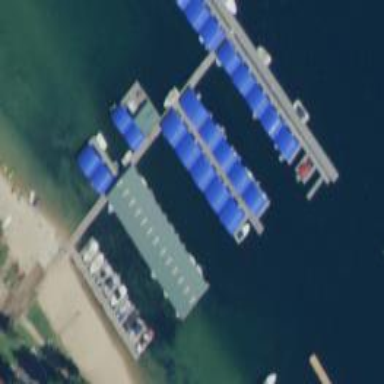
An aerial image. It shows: Marina on leisure land.